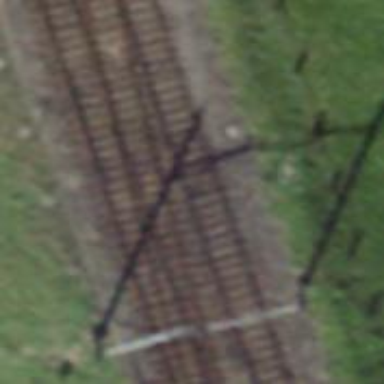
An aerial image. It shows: Railway siding with one electrified track and contact line for powering the train.